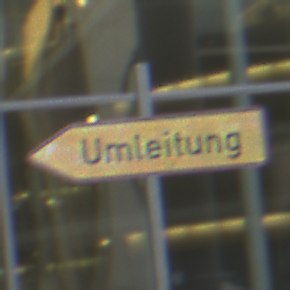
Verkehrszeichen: UmleitungswegweiserLinksweisend
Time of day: SunriseSunset
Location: Outdoor (Urban)
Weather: PartlyCloudy
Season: NotSpecified
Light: Natural